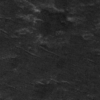
Label: not_dusty